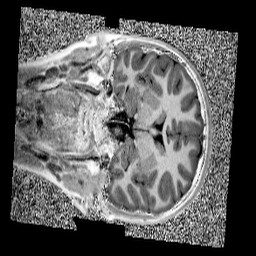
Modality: UNIT1
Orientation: coronal
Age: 11
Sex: female
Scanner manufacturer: siemens
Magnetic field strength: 3 T
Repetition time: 4 s
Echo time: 0.00299 s